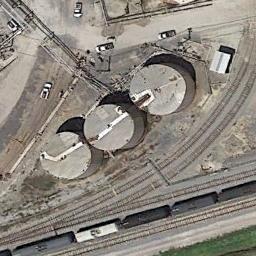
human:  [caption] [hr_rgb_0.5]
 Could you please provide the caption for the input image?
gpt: Many cars are near the storage tanks .

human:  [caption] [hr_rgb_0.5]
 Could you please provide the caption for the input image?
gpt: There are three larger storage tanks and more than a dozen smaller storage tanks .

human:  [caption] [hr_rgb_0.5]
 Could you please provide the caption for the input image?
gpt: There are three white storage tanks on the bare land .

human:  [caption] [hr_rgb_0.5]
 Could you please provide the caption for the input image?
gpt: There are three large storage tanks and many pipelines and many cars in the factory, And there is a lawn next to the factory .

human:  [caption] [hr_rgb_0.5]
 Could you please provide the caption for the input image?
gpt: There are three storage tanks beside a railway with a train .